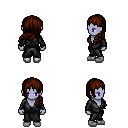
a pixel art fantasy rpg character, female body template, dark elf, purple skin, gray robe, teal pants, brown left-swept hairstyle, white slippers, four views (front, back, left, right), 2x2 character sprite sheet, small pixel art, hard edges, no anti-aliasing